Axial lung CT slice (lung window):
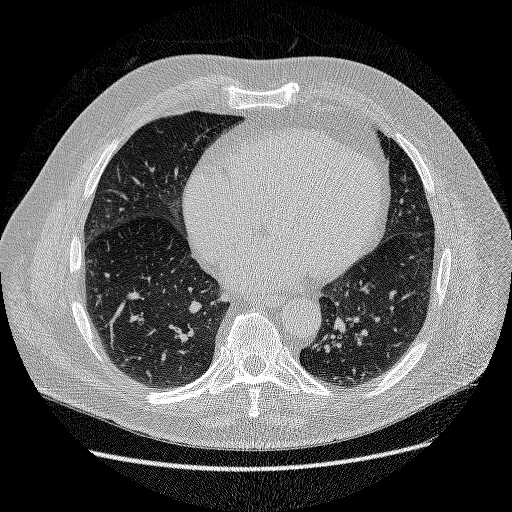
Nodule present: yes
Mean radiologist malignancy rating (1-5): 2.75